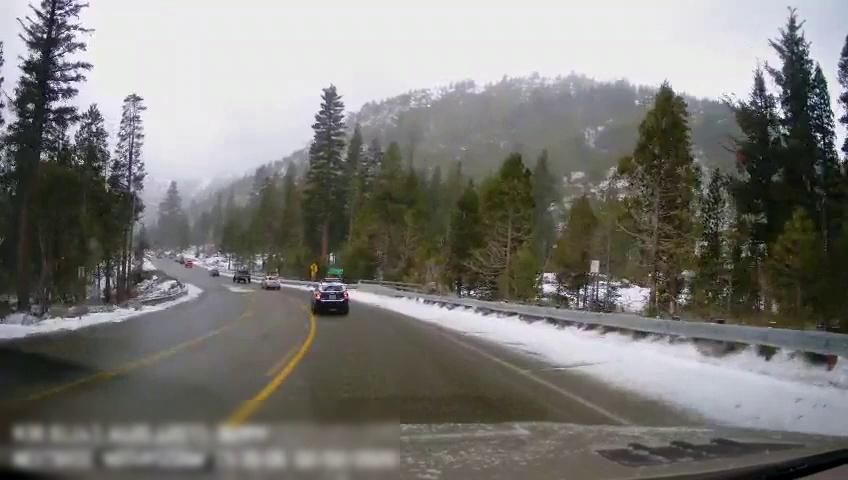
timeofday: Day
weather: Snowy
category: Drivable Space
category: Vehicles | Car
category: Vehicles | Truck
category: Vehicles | SUV
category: Vehicles | SUV
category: Lanes | Current Lane
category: Lanes | Opposite Lane
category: Lanes | Current Lane
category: Traffic | Signs